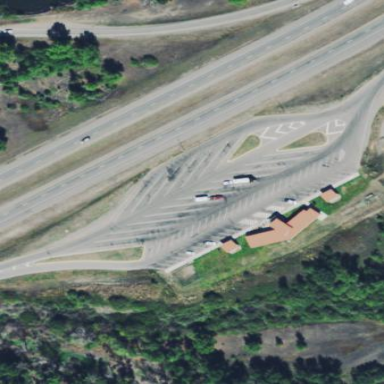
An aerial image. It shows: Rest area on the road.